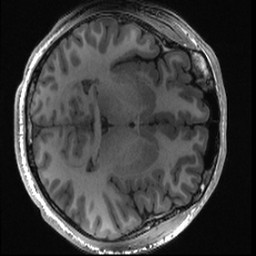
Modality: T1w
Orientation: axial